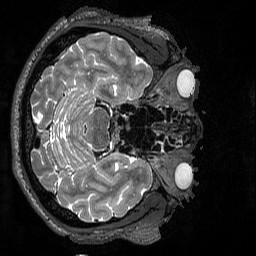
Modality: T2w
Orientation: axial
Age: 50
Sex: male
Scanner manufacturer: siemens
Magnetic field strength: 3 T
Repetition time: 3.2 s
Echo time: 0.564 s